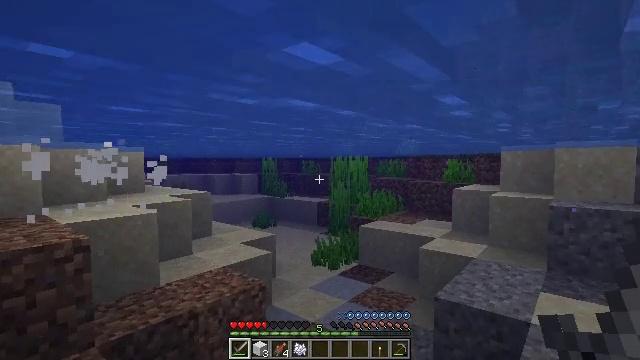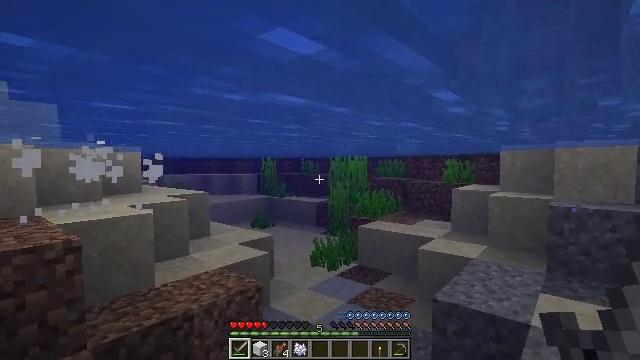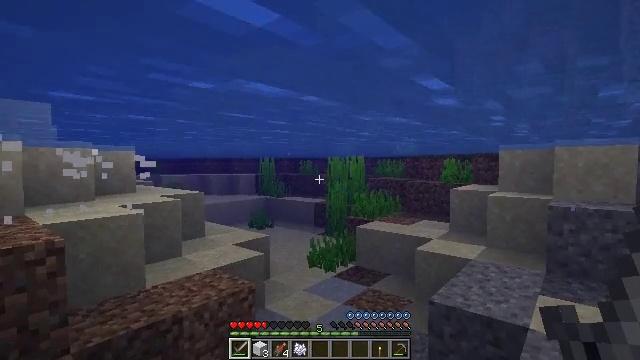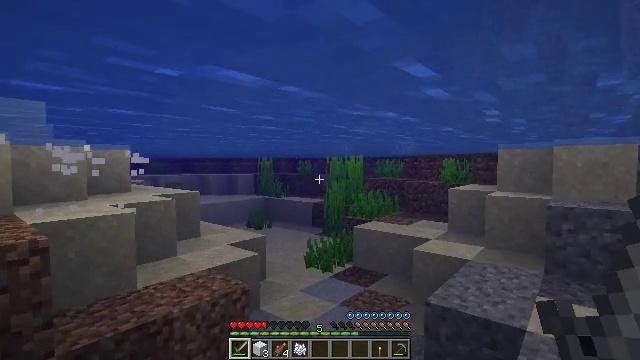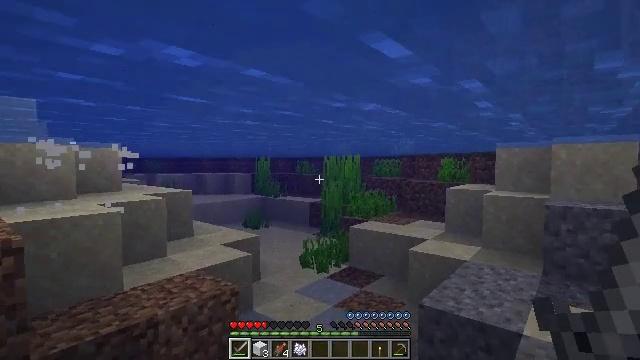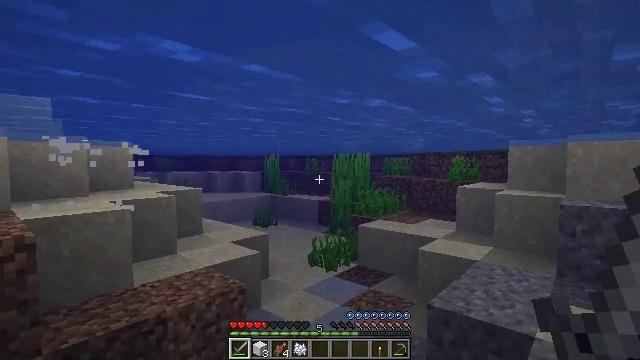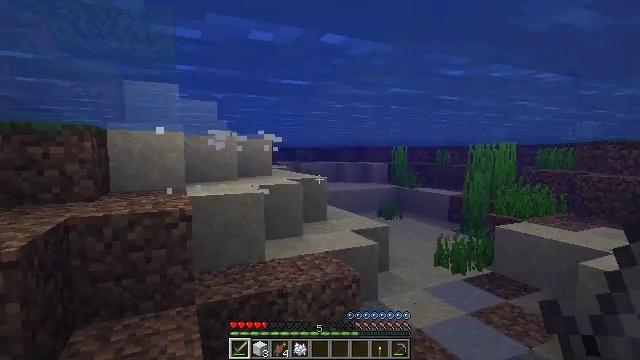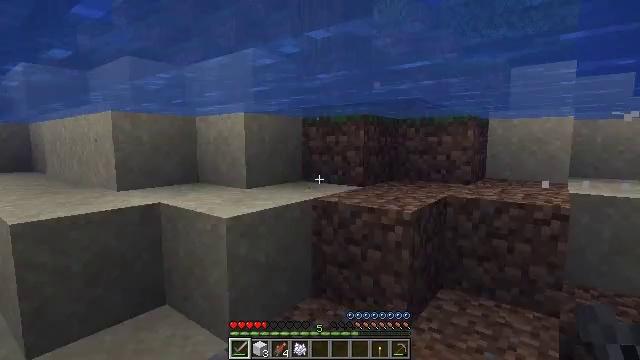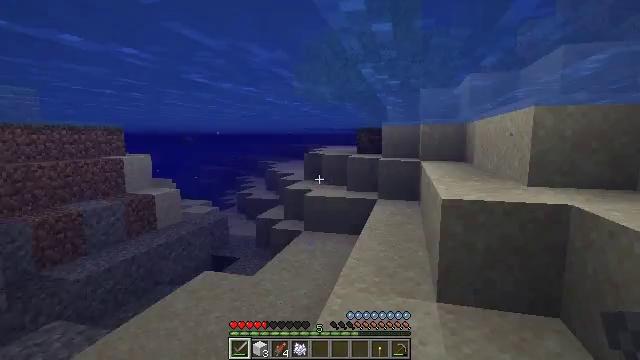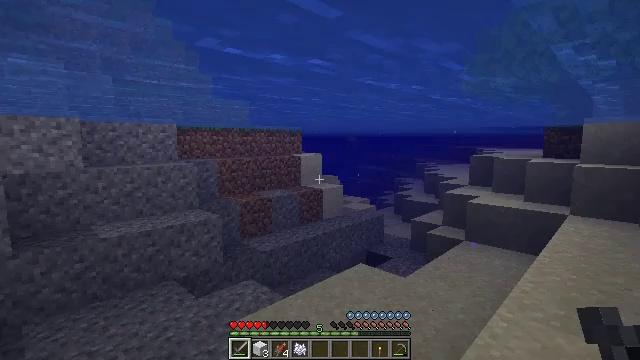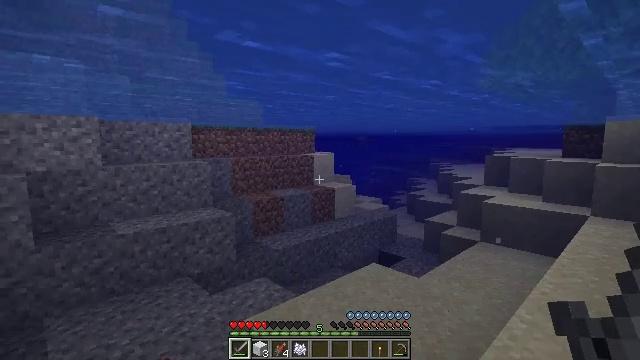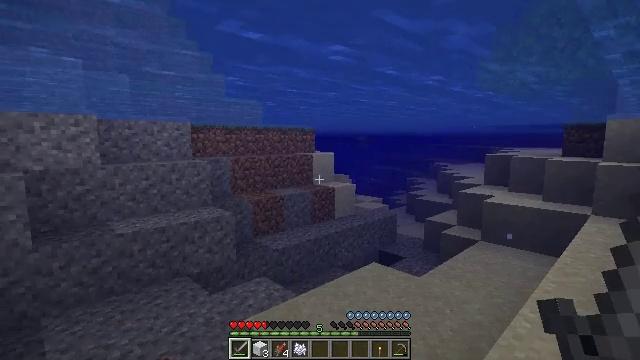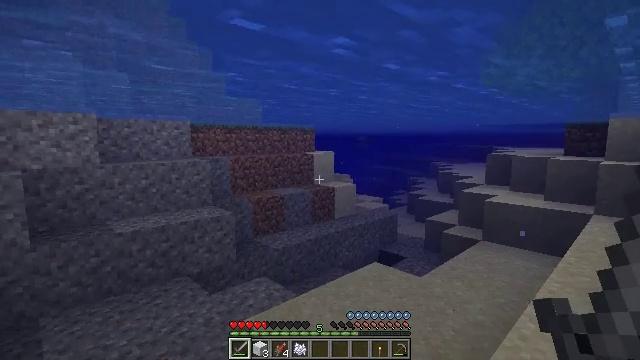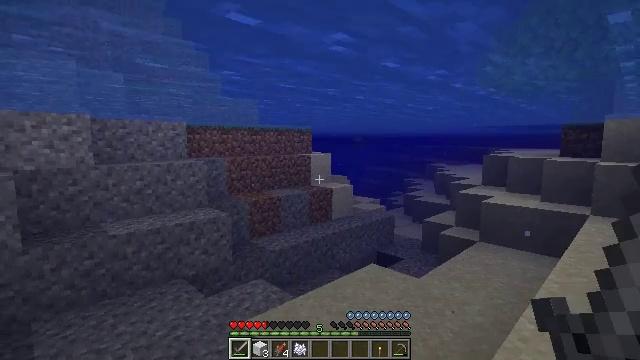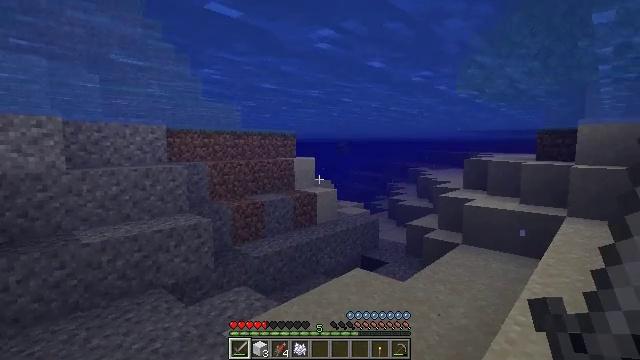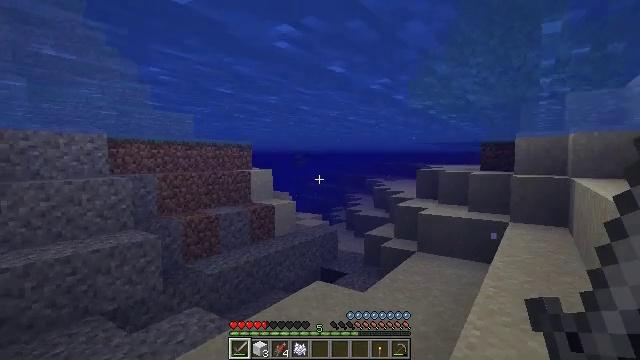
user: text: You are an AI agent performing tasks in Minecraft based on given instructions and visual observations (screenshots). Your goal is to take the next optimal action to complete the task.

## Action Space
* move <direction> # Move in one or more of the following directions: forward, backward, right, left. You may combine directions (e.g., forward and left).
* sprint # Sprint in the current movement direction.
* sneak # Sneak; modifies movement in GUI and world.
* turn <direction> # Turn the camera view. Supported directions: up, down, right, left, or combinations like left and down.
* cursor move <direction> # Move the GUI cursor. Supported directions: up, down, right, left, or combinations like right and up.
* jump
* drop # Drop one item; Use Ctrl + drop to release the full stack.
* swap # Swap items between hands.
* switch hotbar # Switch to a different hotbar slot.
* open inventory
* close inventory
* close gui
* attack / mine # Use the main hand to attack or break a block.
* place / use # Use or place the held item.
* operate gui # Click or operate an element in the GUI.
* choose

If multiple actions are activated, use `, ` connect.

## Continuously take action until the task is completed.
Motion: motion action
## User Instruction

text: Fish and kill the salmon.
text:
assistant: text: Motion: move forward and move right
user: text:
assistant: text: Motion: move forward and move right
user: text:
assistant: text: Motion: move forward and move right
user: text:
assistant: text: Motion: move forward and move right
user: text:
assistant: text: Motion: move forward and move right, turn left
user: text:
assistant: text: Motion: move forward and move right, turn left and down
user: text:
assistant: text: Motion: move forward and move right, turn left and down
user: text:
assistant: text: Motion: move forward and move right, turn left
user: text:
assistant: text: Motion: move forward, turn left
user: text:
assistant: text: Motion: move forward, turn left
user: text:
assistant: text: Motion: move forward
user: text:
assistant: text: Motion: move forward
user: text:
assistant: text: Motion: move forward
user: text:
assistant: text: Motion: move forward, turn right
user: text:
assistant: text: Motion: move forward, turn right and up
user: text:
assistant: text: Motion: move forward, turn right
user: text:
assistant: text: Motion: move forward, sprint
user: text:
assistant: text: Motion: move forward, sprint
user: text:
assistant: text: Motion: move forward, sprint
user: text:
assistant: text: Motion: move forward, sprint
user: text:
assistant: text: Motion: move forward, sprint
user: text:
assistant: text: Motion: move forward
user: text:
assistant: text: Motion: move forward
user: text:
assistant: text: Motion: move forward
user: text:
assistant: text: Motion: move forward
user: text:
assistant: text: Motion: move forward
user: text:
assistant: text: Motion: move forward
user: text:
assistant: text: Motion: move forward
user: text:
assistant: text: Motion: move forward
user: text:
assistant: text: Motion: move forward